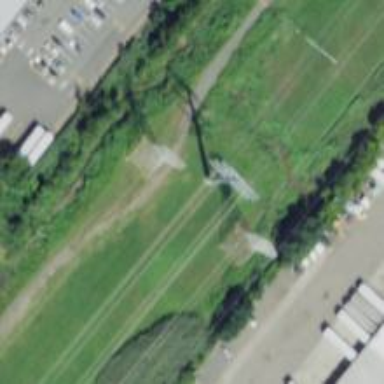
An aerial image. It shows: Lattice structure tower used for power transmission.